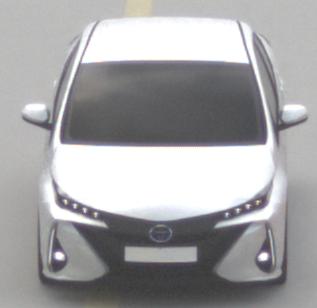
Make: Toyota
Model: Prius 1.8 Plug-In Hybrid
Detailed model: Prius (XW5) Plug-In
Model produced from: 2019/07
Model produced until: 2020/07
Doors: 5
Color: white
Road condition: dry road
Daytime: morning or afternoon
Contrast: low contrast